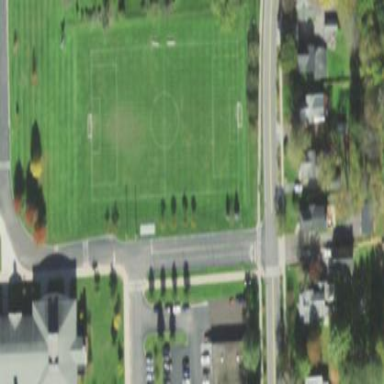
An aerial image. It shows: Soccer pitch designated for leisure and sports activities.